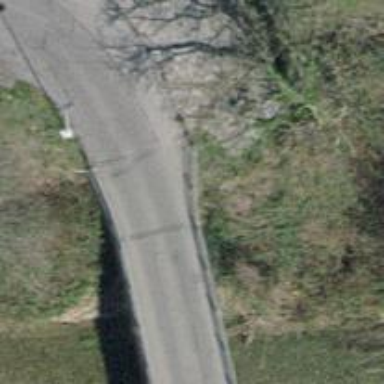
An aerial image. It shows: Residential road with asphalt surface that includes bridge.